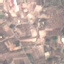
Label: PermanentCrop